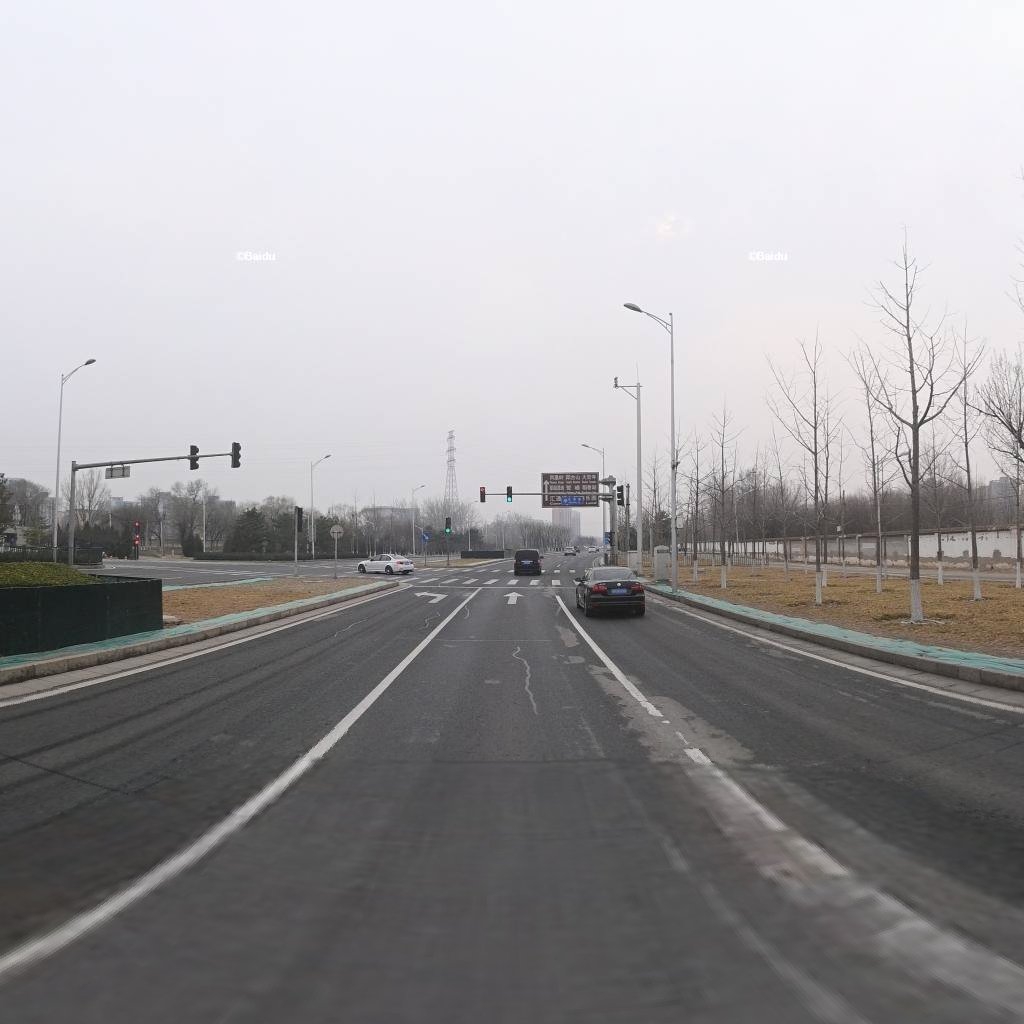
Region: Haidian
Road damage annotations: longitudinal patch, longitudinal patch, longitudinal patch, longitudinal patch, transverse crack, transverse crack, transverse crack, longitudinal crack, transverse patch